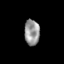
Tissue: skin
Cell type: Epithelial cells
Senescence score: 0.2768
Nuclear area (px): 383
Mean DAPI intensity: 151.115